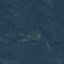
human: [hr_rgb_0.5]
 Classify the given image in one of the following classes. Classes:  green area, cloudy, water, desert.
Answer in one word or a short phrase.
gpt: green area